Question: I have one formPanel with 3 buttons ('Filtrar', 'Limpiar' and 'Nuevo Borrador'). Im trying to show two buttons in one line ('Filtrar' and 'Limpiar') and under this buttons the 'Nuevo Borrador' button .
Something like this:
This is the code of the formPanel.
'''
formPanel = new Ext.form.FormPanel({
id:'formulario',
title: '<bean:message key="label.gi.puestosTipo.criteriosBusqueda" />'
,region: 'west'
,width: 300
,height: 500
,collapsible : true
,labelWidth: 77
,bodyStyle:'padding:5px 0px 0px 3px;'
,autoHeight: true
,method: 'POST'
,params: {"method": "buscarInformes"} // Buscar informe. TODO
,frame:true
,style: 'text-align: left;'
,defaultType: 'textfield'
,buttonAlign: 'center'
,items: [{
xtype: 'fieldset',
title: '<b>Datos del documento</b>',
columnWidth: 0.5,
collapsible: false,
defaultType: 'textfield',
defaults: {
anchor: '100%'
},
layout: 'anchor',
items: [{
xtype: 'combo',
fieldLabel: 'Tipo documento ',
emptyText: 'Tipo',
hiddenName: 'tipo',
store: new Ext.data.SimpleStore({
data: [
[0, 'Borrador'],
[1, 'Final'],
],
id: 0,
fields: ['value', 'text']
}),
valueField: 'value',
displayField: 'text',
triggerAction: 'all',
editable: false
},{
fieldLabel: '<bean:message key="label.analisisGestionRiesgo.salvaguardas.codigo" />',
name: 'codigo',
},{
fieldLabel: '<bean:message key="label.agr.denominacion" />',
name: 'denominacion',
}
]},{
xtype: 'fieldset',
title: '<b>Rango de fecha<b>',
columnWidth: 0.5,
collapsible: true,
defaultType: 'textfield',
defaults: {
anchor: '100%'
},
layout: 'anchor',
items: [
{
xtype: 'datefield',
fieldLabel: 'Desde',
name: 'fechaDesde',
},{
xtype: 'datefield',
fieldLabel: 'Hasta',
name: 'fechaHasta',
}]
},{
xtype: 'button',
text: '<b>Limpiar<b>',
style: 'margin: 0 1 0 1 ;'
},{
xtype: 'button',
text: '<b>Enviar<b>',
style: 'margin: 0 1 0 1 ;'
},{
xtype: 'button',
text: '<b>Nuevo borrador<b>',
style: 'margin: 0 1 0 1 ;'
}
]
}
'''
i tried to center the buttons too using 'alignTarget: 'center'' (in 'xtype: 'button'' element) and 'buttonAlign: 'center'' as i see in ext docs but doesnt work. What method i need to use to show my buttons at the center?. Thank you in advance.
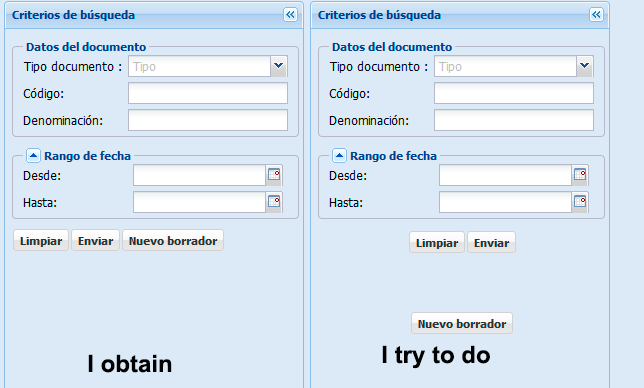
Answer: Put your buttons in a separate 'container' and then you can set any layout on it that you need. For example:
'''
Ext.create('Ext.form.FormPanel', {
items: [
{ xtype: 'fieldset', title: 'Datos del documento', items: [] },
{ xtype: 'fieldset', title: 'Rango de fecha', items: [] },
{
xtype: 'container',
defaultType: 'button',
items: [
{ text: 'Limpiar' },
{ text: 'Enviar' },
{ text: 'Nuevo borrador' }
],
// Use any layout here.
layout: {
type: 'vbox',
pack: 'center'
}
}
]
});
'''
You could even use an 'absolute' layout to get perfect positioning.